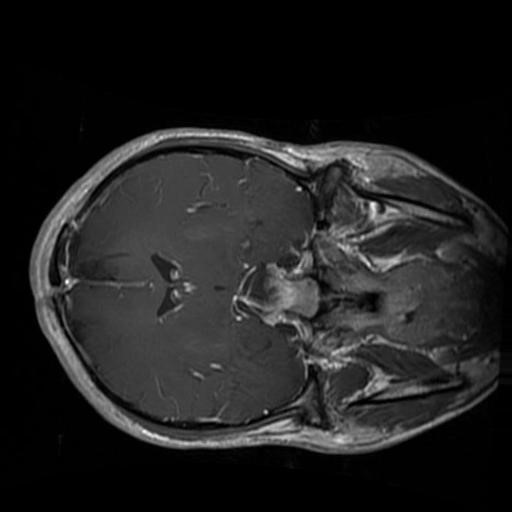
Label: brain_glioma